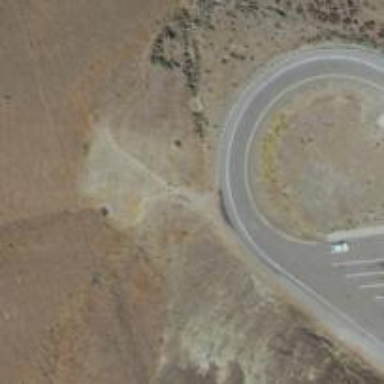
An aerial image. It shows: Service road leading to rest area.